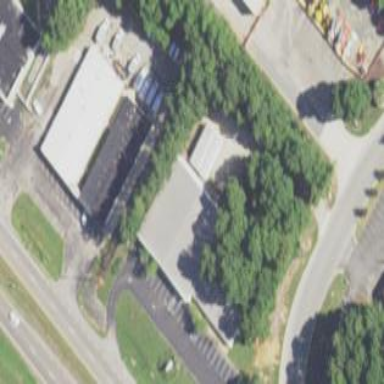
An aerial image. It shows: Commercial building.